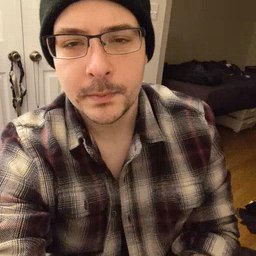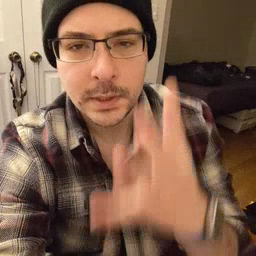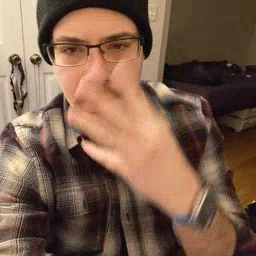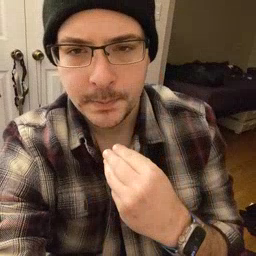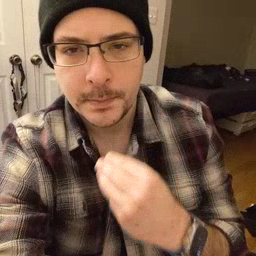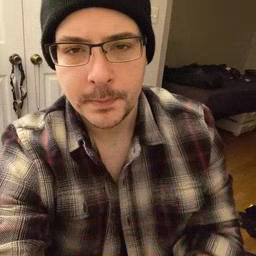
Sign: sleep